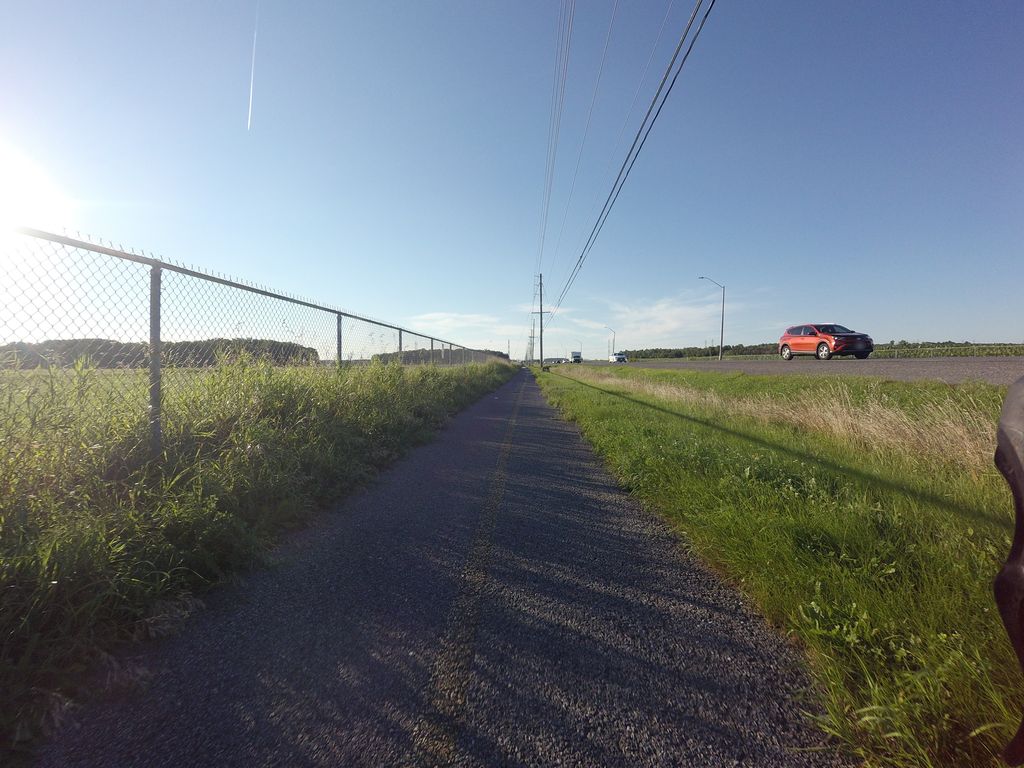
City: ottawa-gatineau